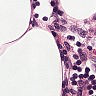
Metastatic tissue present: no